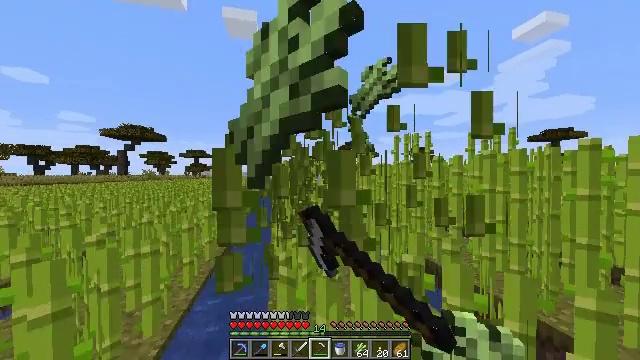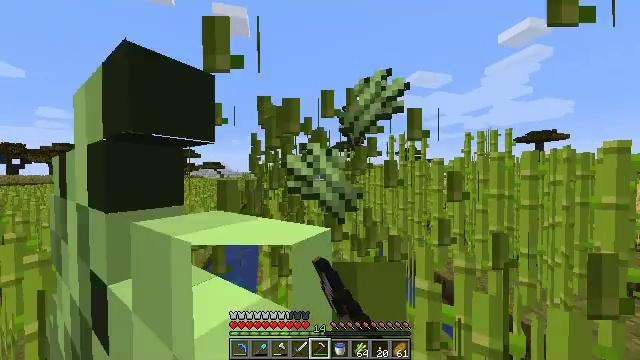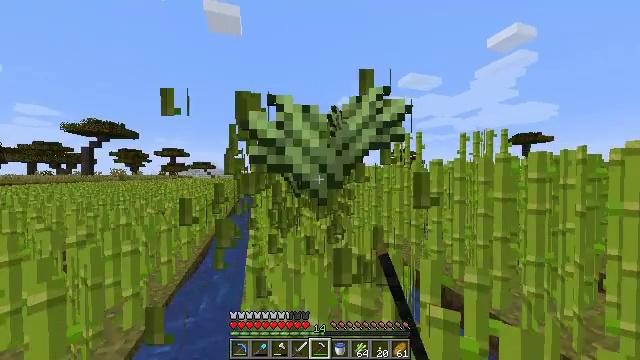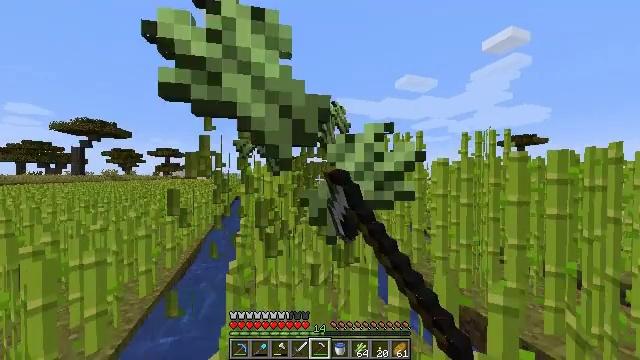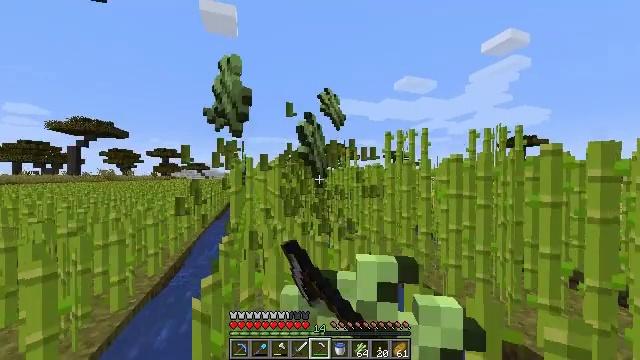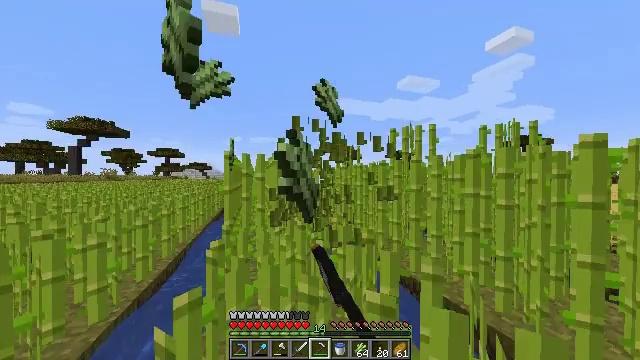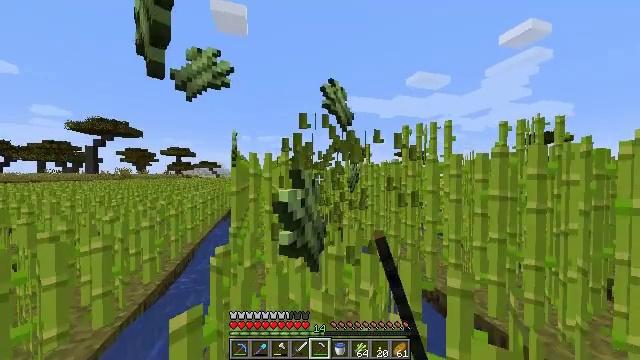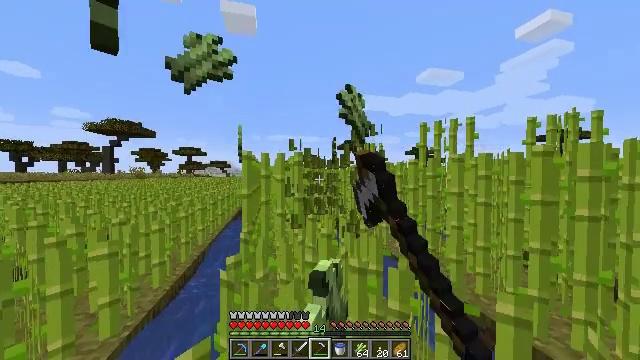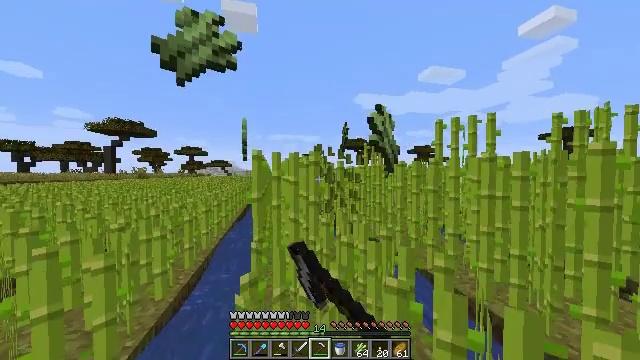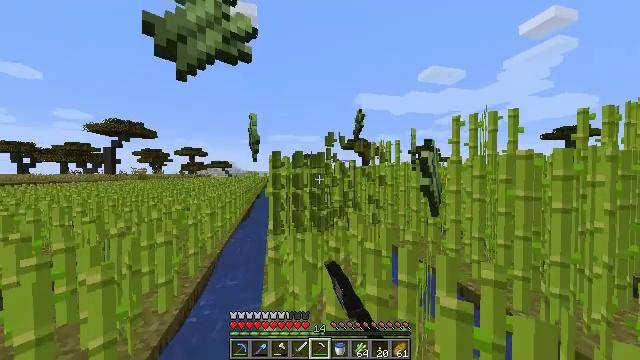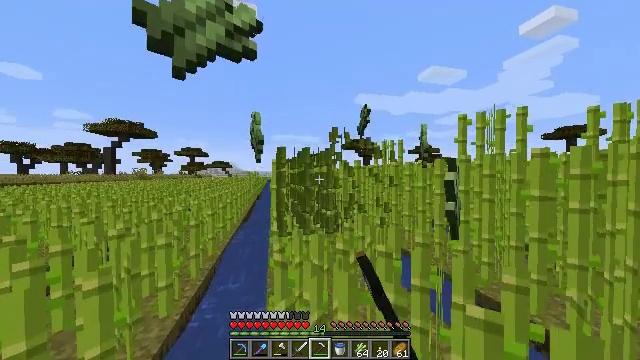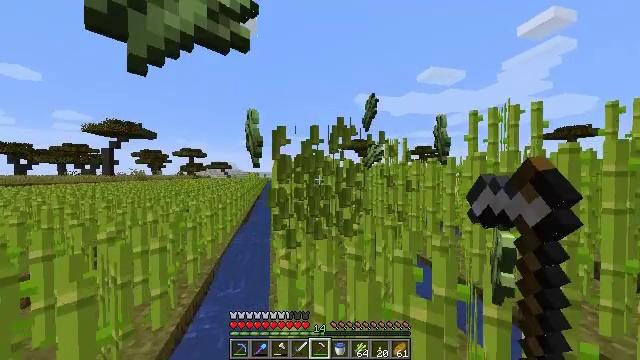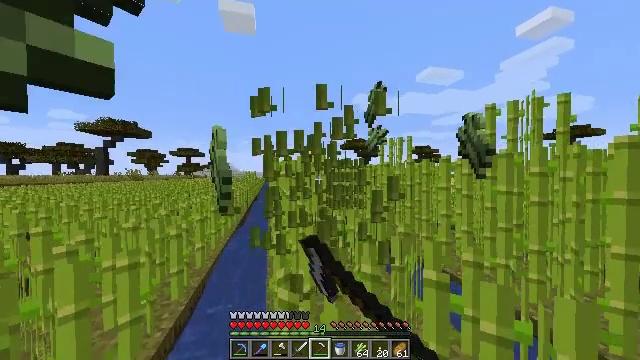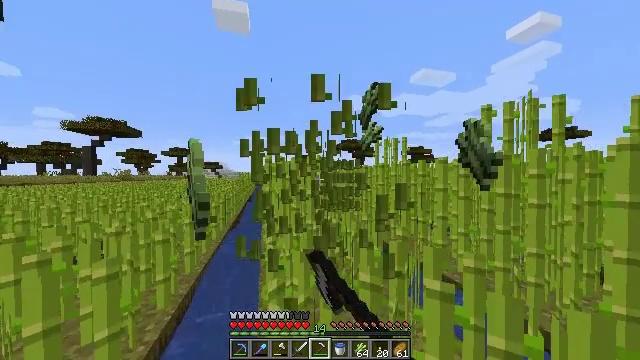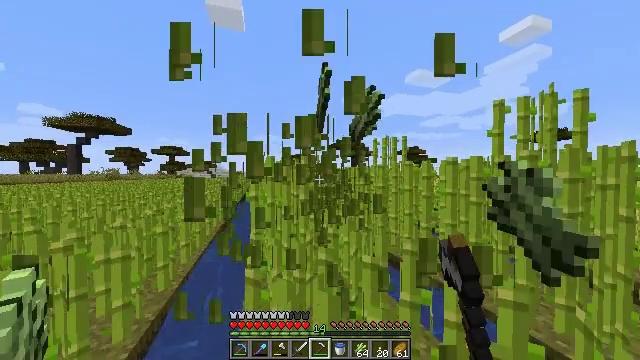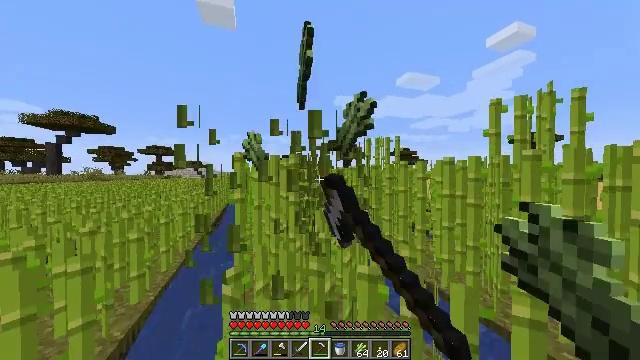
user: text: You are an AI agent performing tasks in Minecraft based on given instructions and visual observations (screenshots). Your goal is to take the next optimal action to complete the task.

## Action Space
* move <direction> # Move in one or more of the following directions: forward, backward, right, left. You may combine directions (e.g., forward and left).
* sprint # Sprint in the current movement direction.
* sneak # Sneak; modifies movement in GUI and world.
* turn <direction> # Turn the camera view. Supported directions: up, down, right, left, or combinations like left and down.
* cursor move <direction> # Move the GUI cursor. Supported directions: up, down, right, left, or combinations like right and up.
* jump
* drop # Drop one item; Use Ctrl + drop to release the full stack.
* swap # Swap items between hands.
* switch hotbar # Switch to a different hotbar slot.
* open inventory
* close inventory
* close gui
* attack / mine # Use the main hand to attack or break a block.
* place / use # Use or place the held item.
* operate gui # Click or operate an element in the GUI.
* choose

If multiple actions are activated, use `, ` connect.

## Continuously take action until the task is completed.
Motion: motion action
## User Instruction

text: Break the sugar cane.
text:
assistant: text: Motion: move forward, sprint, turn right, attack / mine
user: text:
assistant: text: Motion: move forward, sprint, turn right, attack / mine
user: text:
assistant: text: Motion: move forward, sprint, attack / mine
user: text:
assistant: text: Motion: move forward, sprint, attack / mine
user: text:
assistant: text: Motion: move forward, sprint, attack / mine
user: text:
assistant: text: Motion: move forward and move left, sprint, turn left, attack / mine
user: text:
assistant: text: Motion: move forward and move left, sprint, turn left, attack / mine
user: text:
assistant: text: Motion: move forward and move left, sprint, attack / mine
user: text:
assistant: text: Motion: move forward and move left, sprint, attack / mine
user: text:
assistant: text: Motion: move forward, sprint, attack / mine
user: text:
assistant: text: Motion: move forward, sprint, attack / mine
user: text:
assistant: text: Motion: move forward, sprint, attack / mine
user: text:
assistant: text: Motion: move forward, sprint, turn right, attack / mine
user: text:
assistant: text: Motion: move forward, sprint, turn right, attack / mine
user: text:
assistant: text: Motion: move forward, sprint, turn right, attack / mine
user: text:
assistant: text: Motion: move forward, sprint, attack / mine
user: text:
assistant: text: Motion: move forward, sprint, attack / mine
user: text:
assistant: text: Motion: move forward, sprint, attack / mine
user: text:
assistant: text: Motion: move forward and move left, sprint, turn left, attack / mine
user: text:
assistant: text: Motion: move forward and move left, sprint, turn left, attack / mine
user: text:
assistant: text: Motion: move forward and move left, sprint, turn left, attack / mine
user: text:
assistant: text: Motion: move forward and move left, sprint, attack / mine
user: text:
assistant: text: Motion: move forward, sprint, attack / mine
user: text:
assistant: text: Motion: move forward, sprint, attack / mine
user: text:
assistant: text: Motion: move forward, sprint, attack / mine
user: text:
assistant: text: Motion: move forward, sprint, turn right, attack / mine
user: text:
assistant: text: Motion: move forward, sprint, turn right, attack / mine
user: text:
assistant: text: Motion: move forward, sprint, attack / mine
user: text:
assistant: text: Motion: move forward, sprint, attack / mine
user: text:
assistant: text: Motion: move forward, sprint, attack / mine